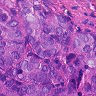
Metastatic tissue present: yes